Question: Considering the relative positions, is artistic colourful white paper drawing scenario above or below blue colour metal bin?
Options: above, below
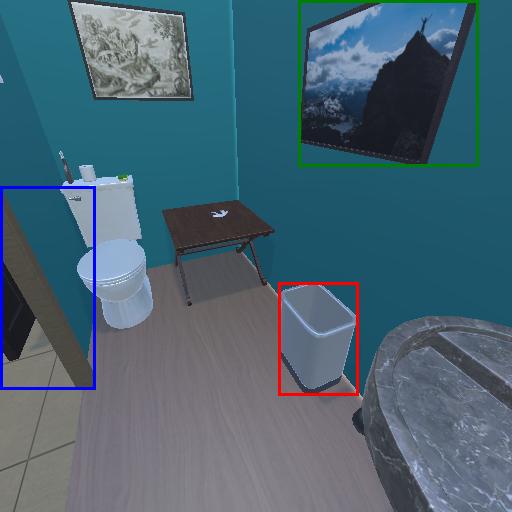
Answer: above